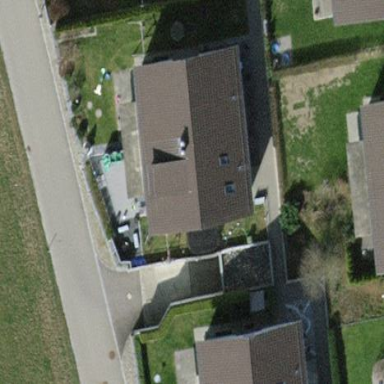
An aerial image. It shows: Semidetached house with gabled roof.